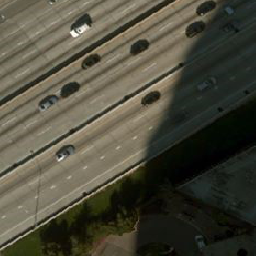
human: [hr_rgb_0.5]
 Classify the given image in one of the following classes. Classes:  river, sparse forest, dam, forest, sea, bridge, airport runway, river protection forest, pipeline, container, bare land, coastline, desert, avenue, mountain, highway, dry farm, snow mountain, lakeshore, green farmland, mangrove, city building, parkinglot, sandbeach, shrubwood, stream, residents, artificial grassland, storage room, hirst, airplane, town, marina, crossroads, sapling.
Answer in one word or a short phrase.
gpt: highway